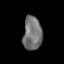
Tissue: lung
Cell type: Others
Senescence score: 0.2304
Nuclear area (px): 622
Mean DAPI intensity: 115.974